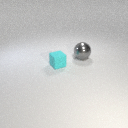
large gray metal sphere to the right of small cyan rubber cube